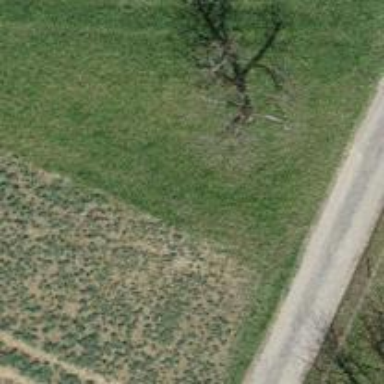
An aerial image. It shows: Mixed-leaf deciduous tree in its natural environment.